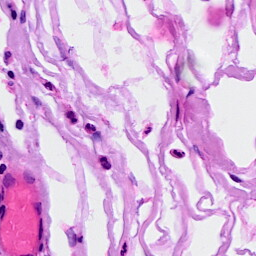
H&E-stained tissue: Breast